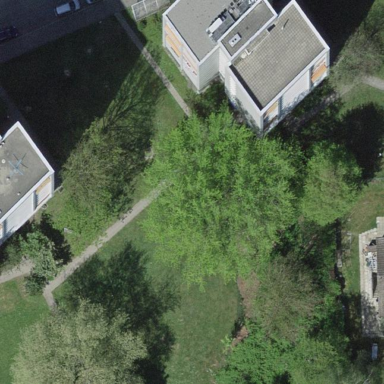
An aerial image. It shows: Building with apartments and flat roof.